Aerial crown-view tile of a tropical tree (Barro Colorado Island, Panama), acquired 20250124:
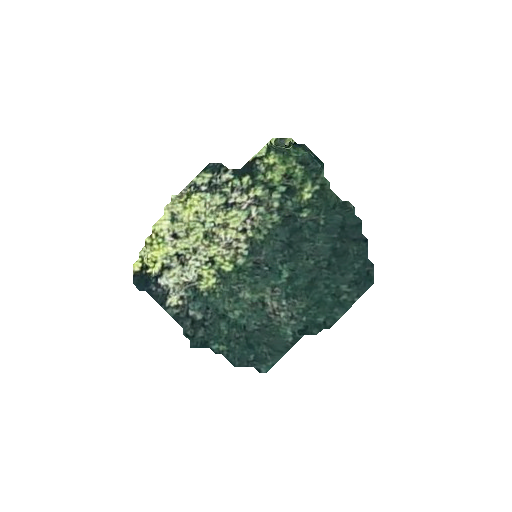
Species: Dendropanax arboreus
GBIF accepted scientific name: Dendropanax arboreus
Crown area: 53.358 m²